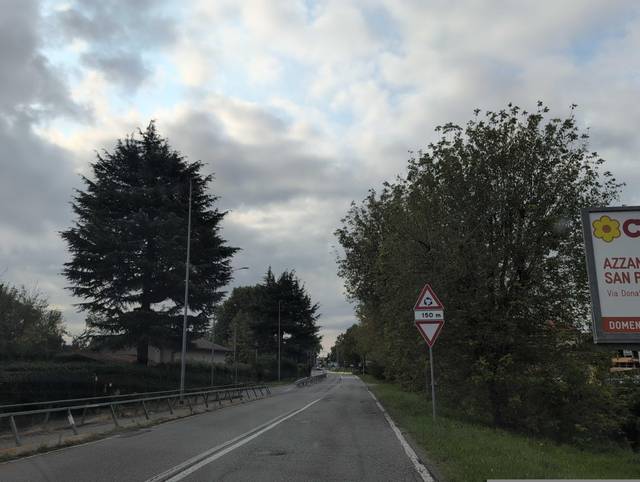
Region: Italy
Coordinates: 45.667, 9.676